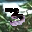
Label: 3